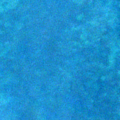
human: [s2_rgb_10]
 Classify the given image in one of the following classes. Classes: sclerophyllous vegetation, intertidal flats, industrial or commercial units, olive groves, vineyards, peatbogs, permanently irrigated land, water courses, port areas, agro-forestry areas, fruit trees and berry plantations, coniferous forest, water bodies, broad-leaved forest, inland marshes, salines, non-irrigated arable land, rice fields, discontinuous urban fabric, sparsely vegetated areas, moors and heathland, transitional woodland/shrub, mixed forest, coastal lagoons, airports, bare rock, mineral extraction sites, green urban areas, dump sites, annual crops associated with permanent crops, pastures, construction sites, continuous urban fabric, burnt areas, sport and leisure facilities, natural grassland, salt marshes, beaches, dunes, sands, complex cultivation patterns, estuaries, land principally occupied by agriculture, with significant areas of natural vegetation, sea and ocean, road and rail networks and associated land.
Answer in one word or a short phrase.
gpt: sea and ocean